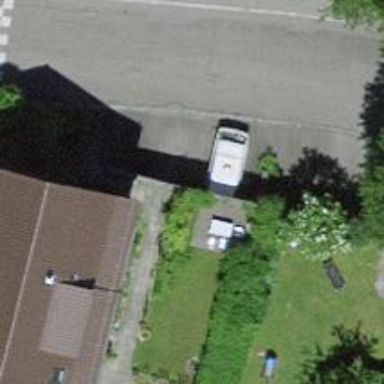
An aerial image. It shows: Group of garages.